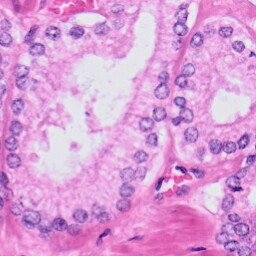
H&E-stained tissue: Prostate